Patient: sex M, age 69
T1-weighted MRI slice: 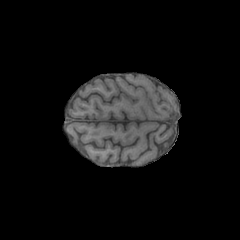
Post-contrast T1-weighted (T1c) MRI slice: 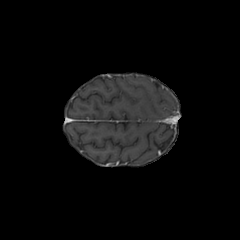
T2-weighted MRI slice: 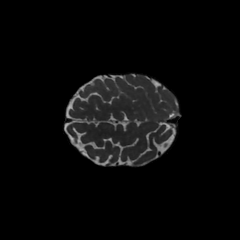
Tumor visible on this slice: no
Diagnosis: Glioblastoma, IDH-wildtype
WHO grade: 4